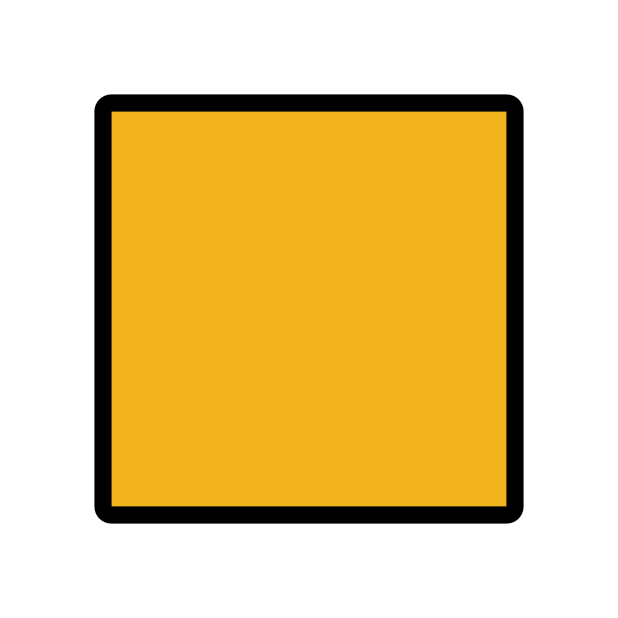
orange square